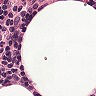
Metastatic tissue present: no